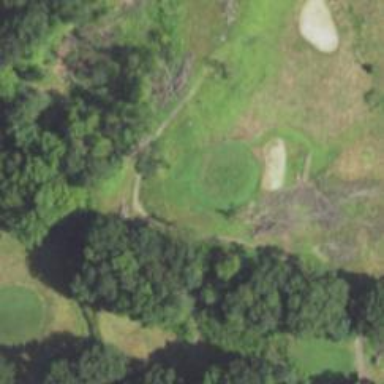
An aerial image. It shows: Pathway for golf carts.